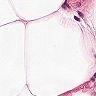
Metastatic tissue present: no